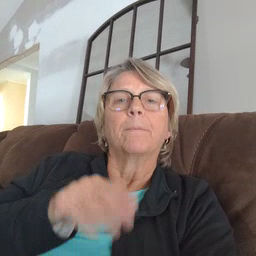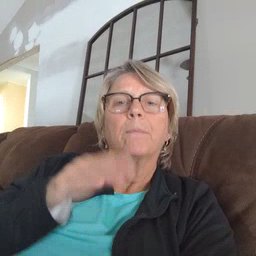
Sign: mom